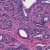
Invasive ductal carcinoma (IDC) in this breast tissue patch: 0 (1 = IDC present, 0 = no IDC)